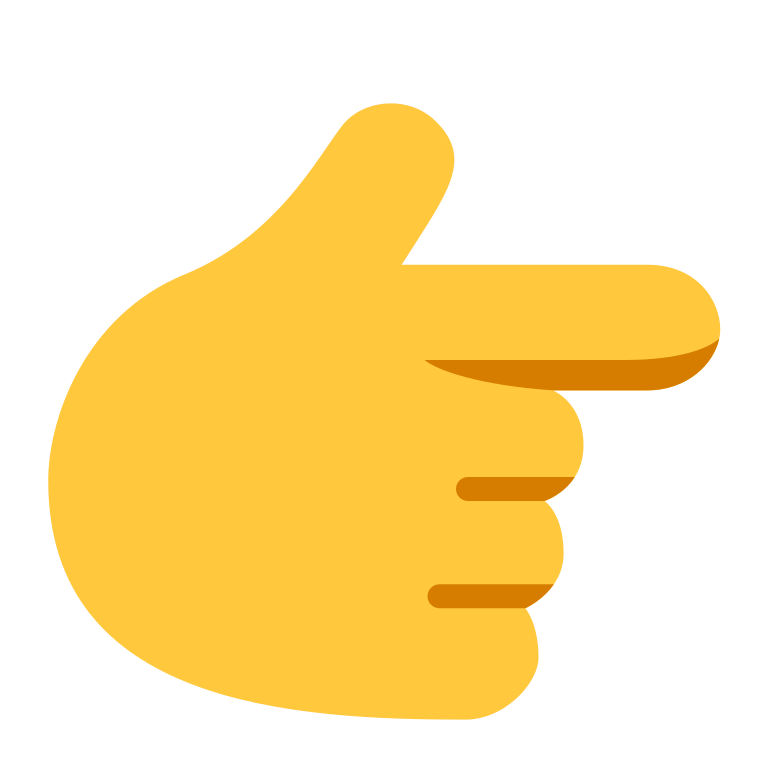
backhand index pointing right flat default